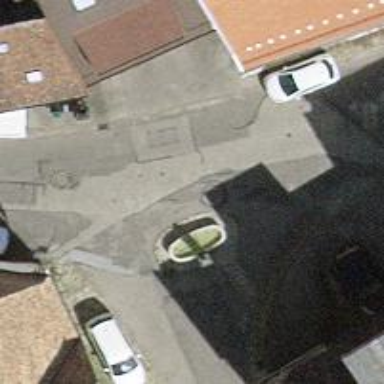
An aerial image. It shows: Fountain.